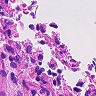
Metastatic tissue present: no